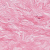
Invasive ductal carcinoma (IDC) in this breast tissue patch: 0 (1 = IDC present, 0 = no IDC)